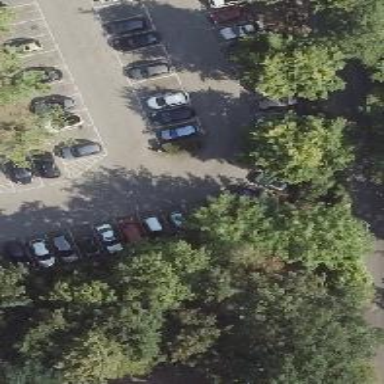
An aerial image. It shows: Road serving as parking aisle.